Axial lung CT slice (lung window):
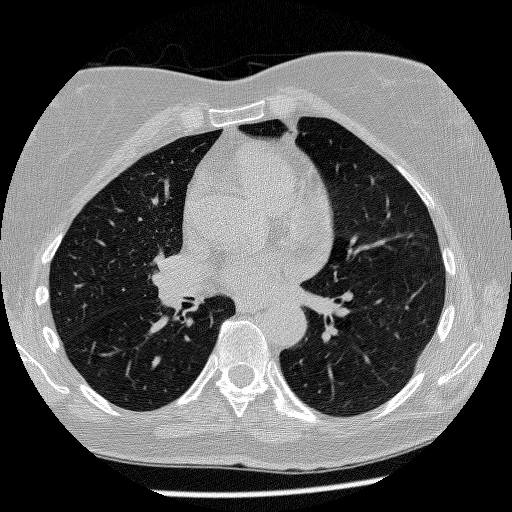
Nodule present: no